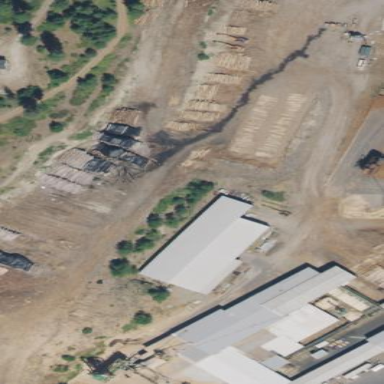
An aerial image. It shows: Industrial area dedicated to sawmill.